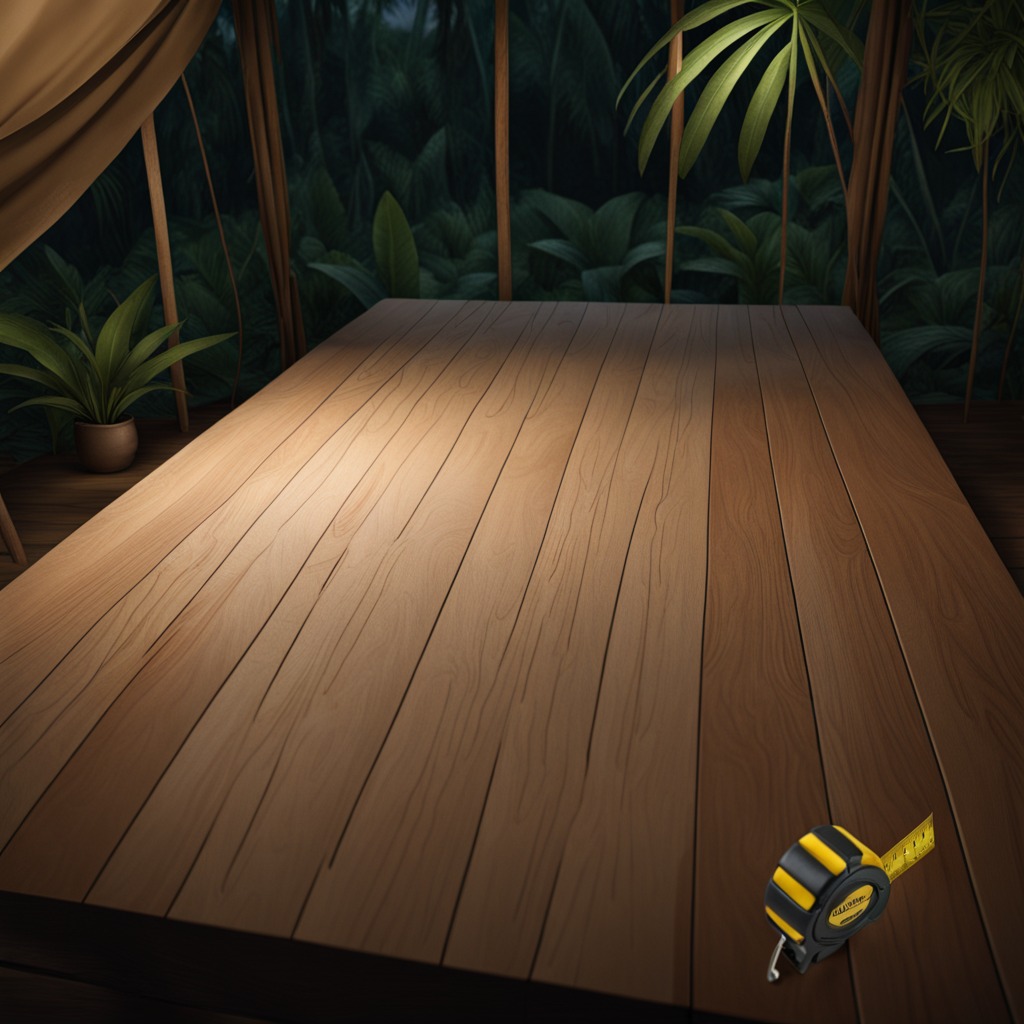
A measuring tape is lying on a wooden table inside a jungle field workshop tent at night.